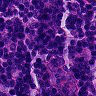
Metastatic tissue present: no